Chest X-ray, PA view. Patient: 51 years old, sex M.
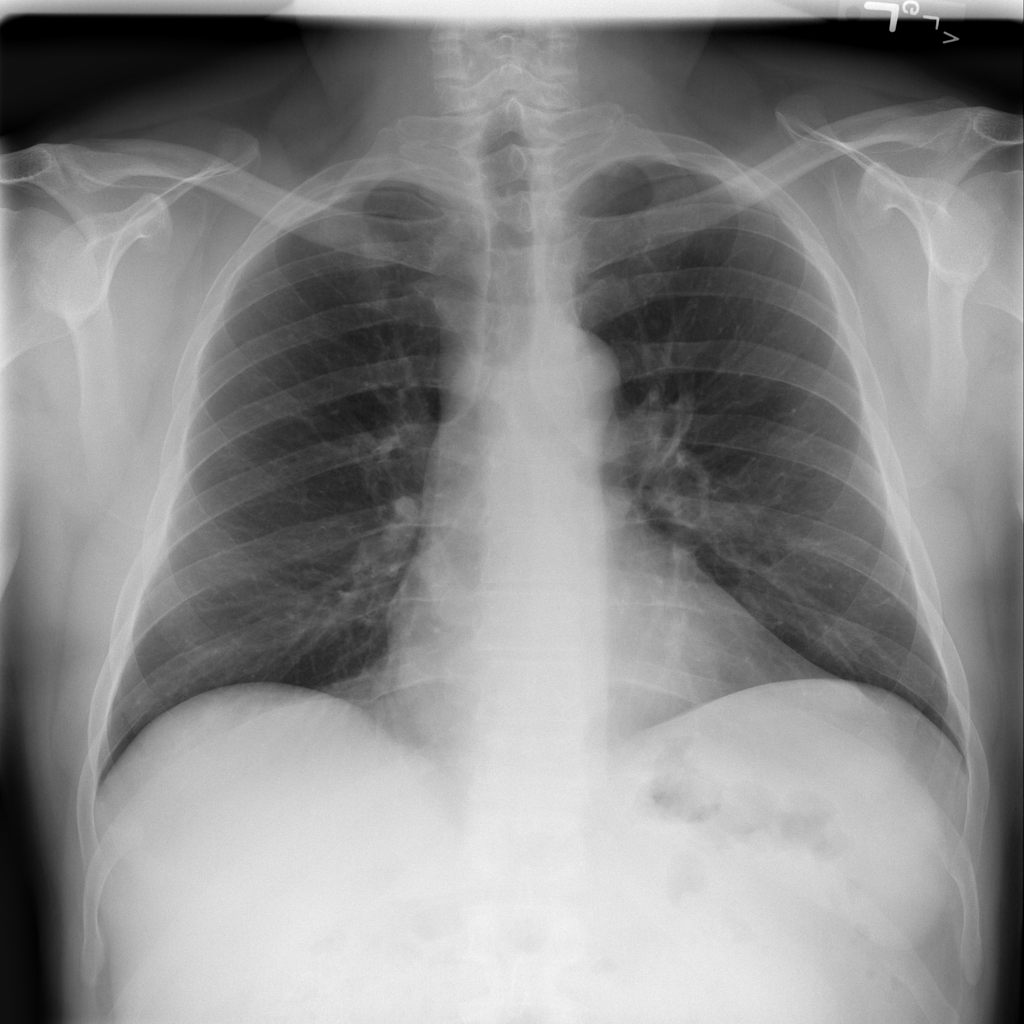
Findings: No Finding